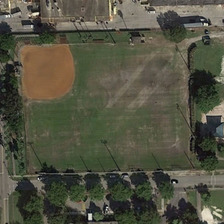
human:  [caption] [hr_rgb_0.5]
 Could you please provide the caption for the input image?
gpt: some green trees and several buildings are around a baseball field .

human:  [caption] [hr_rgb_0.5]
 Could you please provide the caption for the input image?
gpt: some green trees and several buildings are around a baseball field .

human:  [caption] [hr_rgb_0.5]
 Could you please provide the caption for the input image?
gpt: some green trees and several buildings are around a baseball field .

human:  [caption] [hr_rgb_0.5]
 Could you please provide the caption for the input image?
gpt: some green trees and several buildings are around a baseball field .

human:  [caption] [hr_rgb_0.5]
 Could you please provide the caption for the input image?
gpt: some green trees and several buildings are around a baseball field .